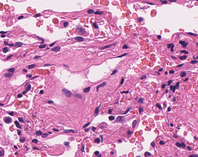
Tumor epithelial tissue: no
Tumor-associated stroma tissue: no
Normal tissue: yes